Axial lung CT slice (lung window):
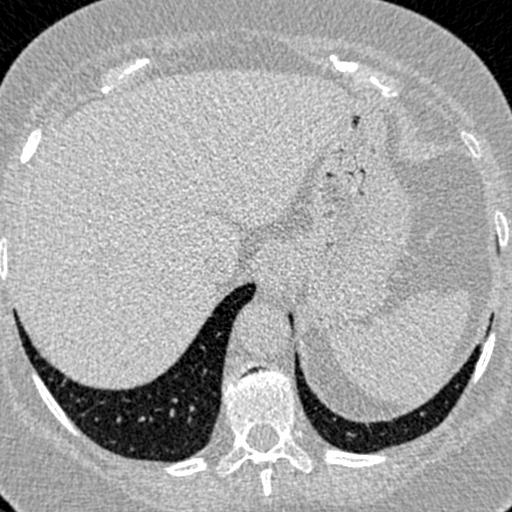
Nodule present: no